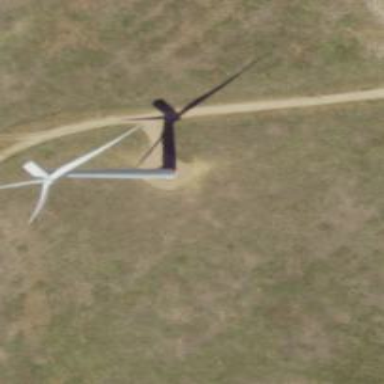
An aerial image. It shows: Wind turbine generator that utilizes wind as its source for generating electricity. It is of the horizontal axis type.